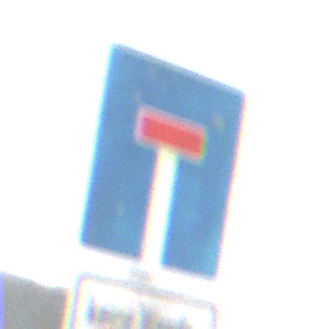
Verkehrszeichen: Sackgasse
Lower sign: HinweisGeaenderteVorfahrtVerkehrsfuehrungVerkehrsregelung3
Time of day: MorningAfternoon
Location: Outdoor (Nature)
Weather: PartlyCloudy
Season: Autumn
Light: Natural